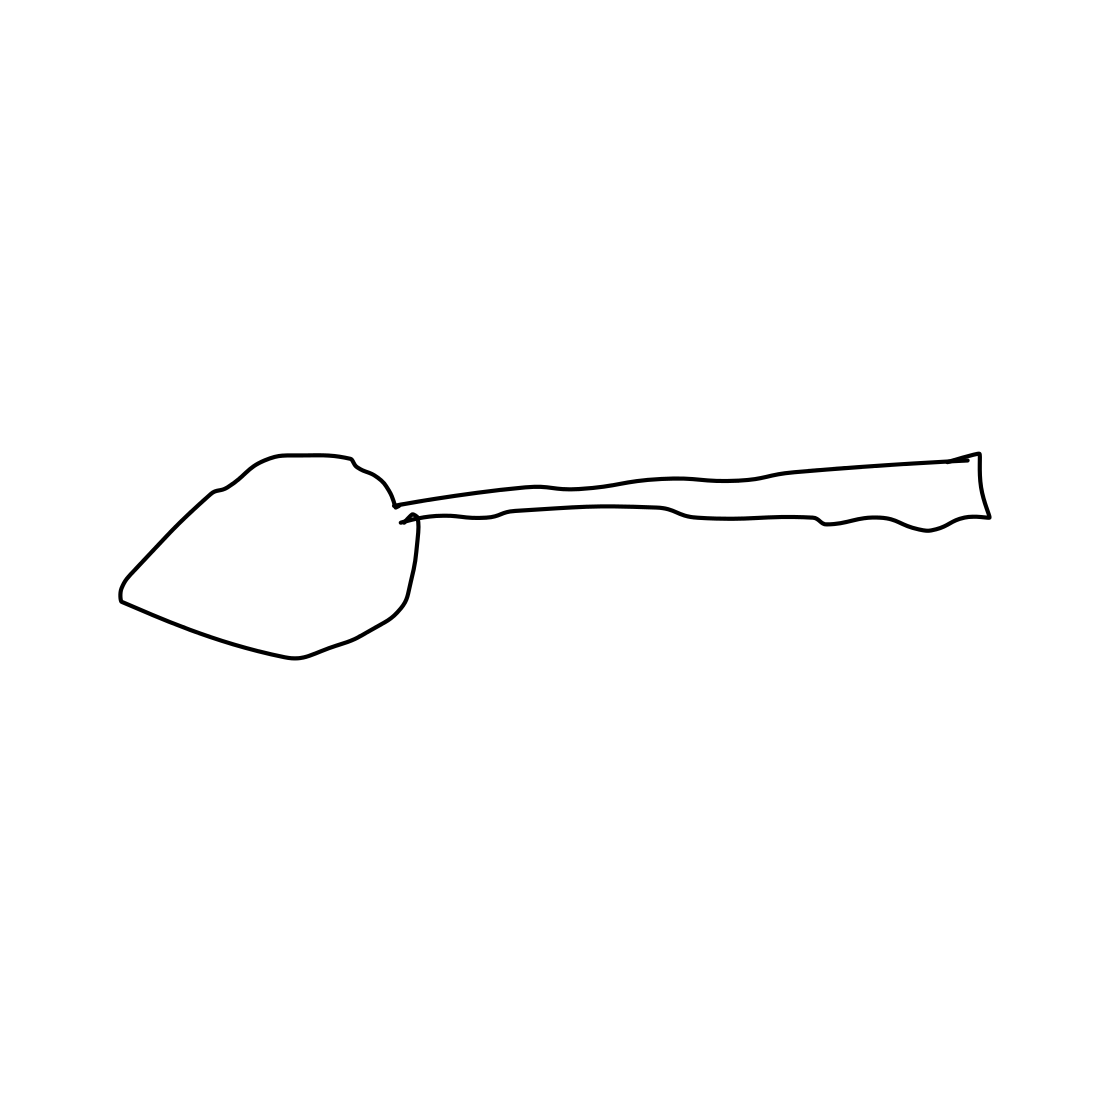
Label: spoon